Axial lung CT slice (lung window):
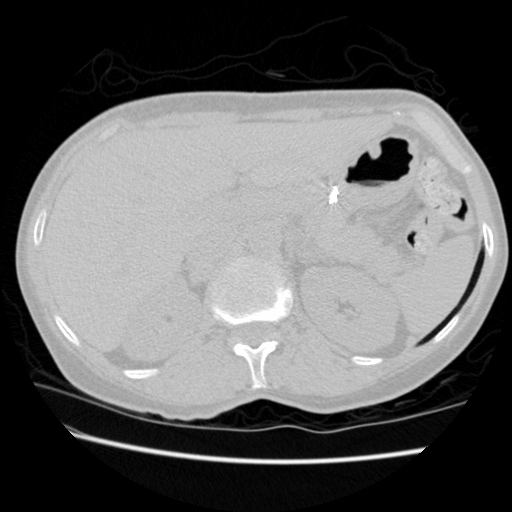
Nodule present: no